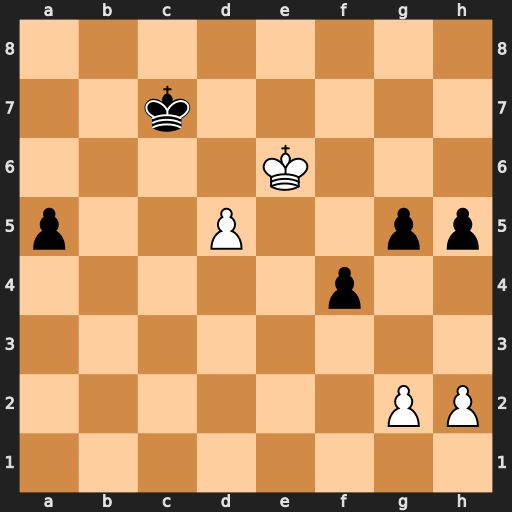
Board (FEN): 8/2k5/4K3/p2P2pp/5p2/8/6PP/8
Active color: w
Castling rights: -
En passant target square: -
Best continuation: Ke7 a4 d6+ Kc6 d7